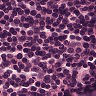
Metastatic tissue present: no